Question: On the detailed visitor log piwik is able to some the position the keyword was listed on a search engine.
eg:

Where is this stored in the database? I have been looking around for it but not able to find anything in the logs table nor the visitors table.
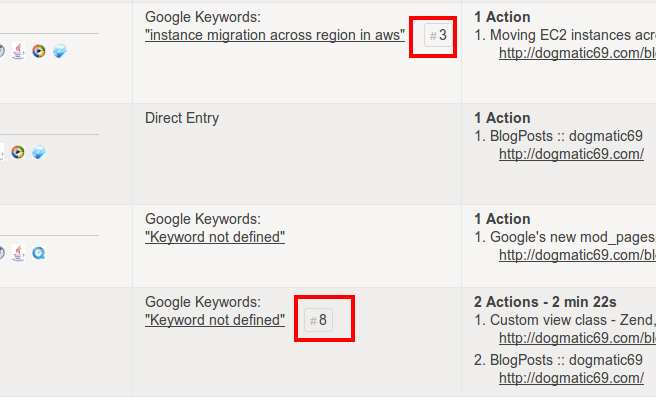
Answer: This is Google specific. The rank in the search result is actually submitted by Google in the referrer as the 'cd=' param. There's a <URL> available.
The visitor log report in Piwik just extracts this information from the referrer URL that is stored for the visit. Have a look at the <URL>:
'''
function getKeywordPosition()
{
if($this->getRefererType() == 'search'
&& strpos($this->getRefererName(), 'Google') !== false)
{
$url = @parse_url($this->details['referer_url']);
if(empty($url['query']))
{
return null;
}
$position = Piwik_Common::getParameterFromQueryString($url['query'], 'cd');
if(!empty($position))
{
return $position;
}
}
return null;
}
'''